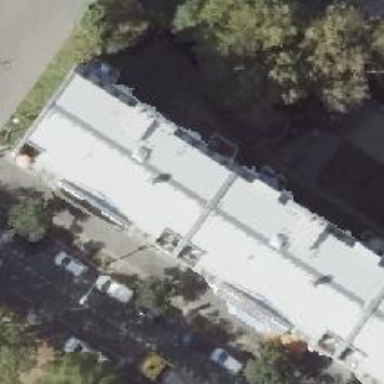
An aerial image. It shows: Kindergarten.